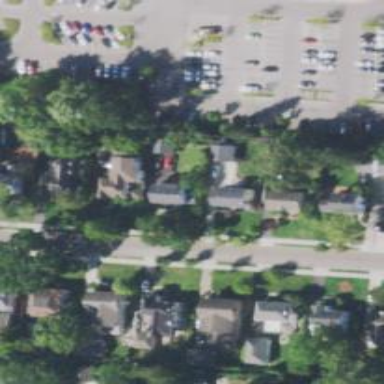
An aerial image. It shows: Residential driveway serving as service road.